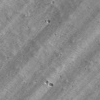
Atmospheric dust classification: not_dusty